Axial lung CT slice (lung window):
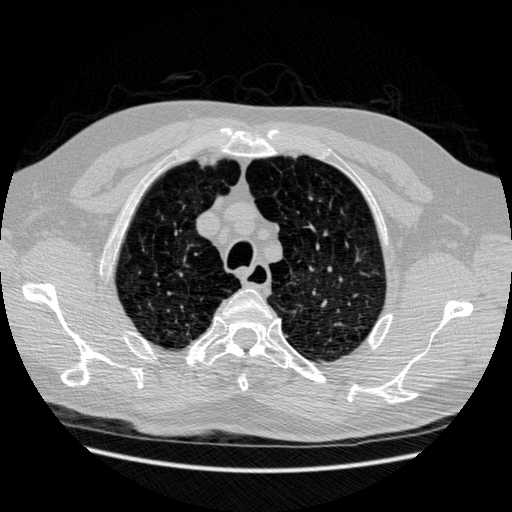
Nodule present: no